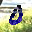
Label: 0